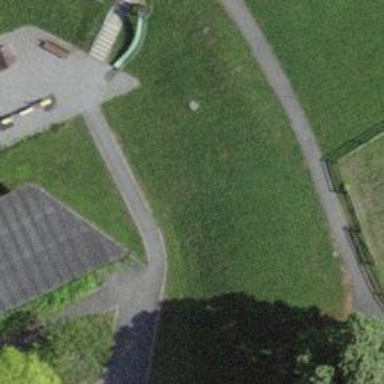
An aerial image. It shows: Paved footway.